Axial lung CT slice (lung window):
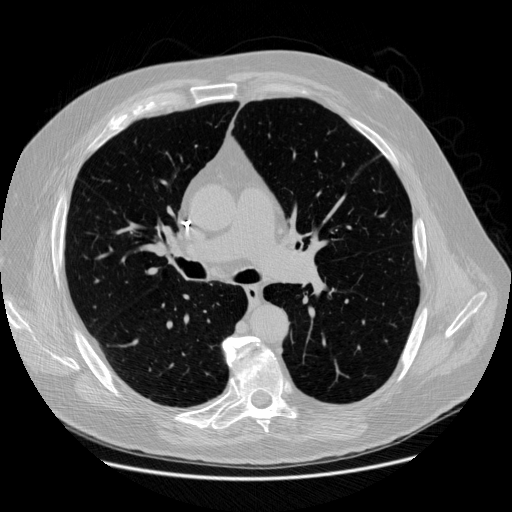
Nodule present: no